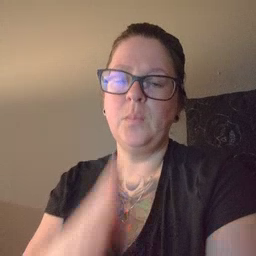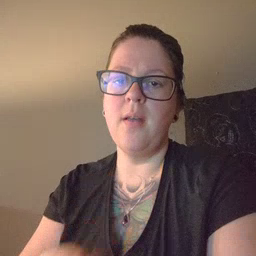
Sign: quiet